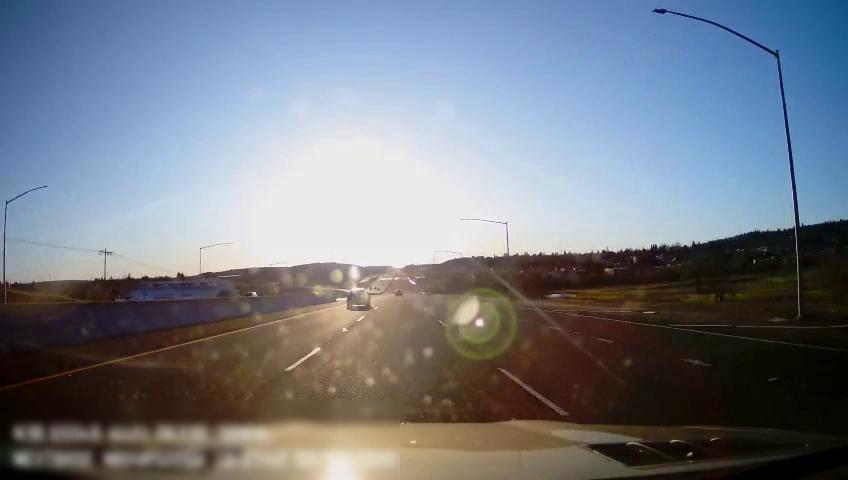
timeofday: Day
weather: Sunny
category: Drivable Space
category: Drivable Space
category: Vehicles | Car
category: Vehicles | Car
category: Lanes | Alternate Lane
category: Lanes | Alternate Lane
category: Lanes | Current Lane
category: Lanes | Current Lane
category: Lanes | Alternate Lane